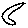
Label: moon